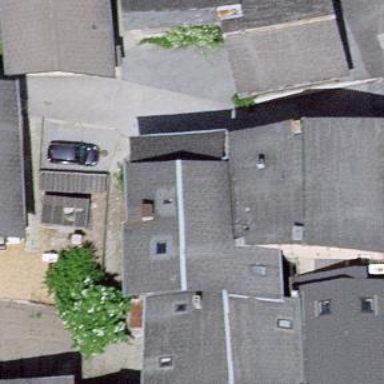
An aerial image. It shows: Simple house.